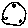
Label: moon